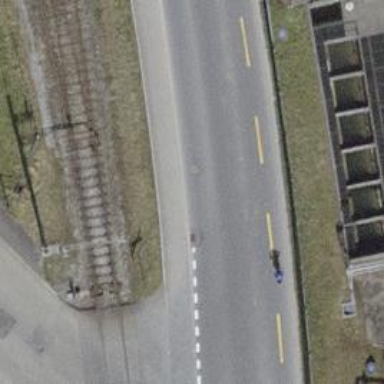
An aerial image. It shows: Sidewalk along the footway.